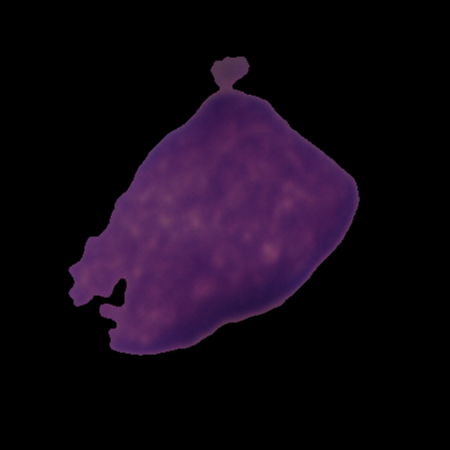
Label: cancer